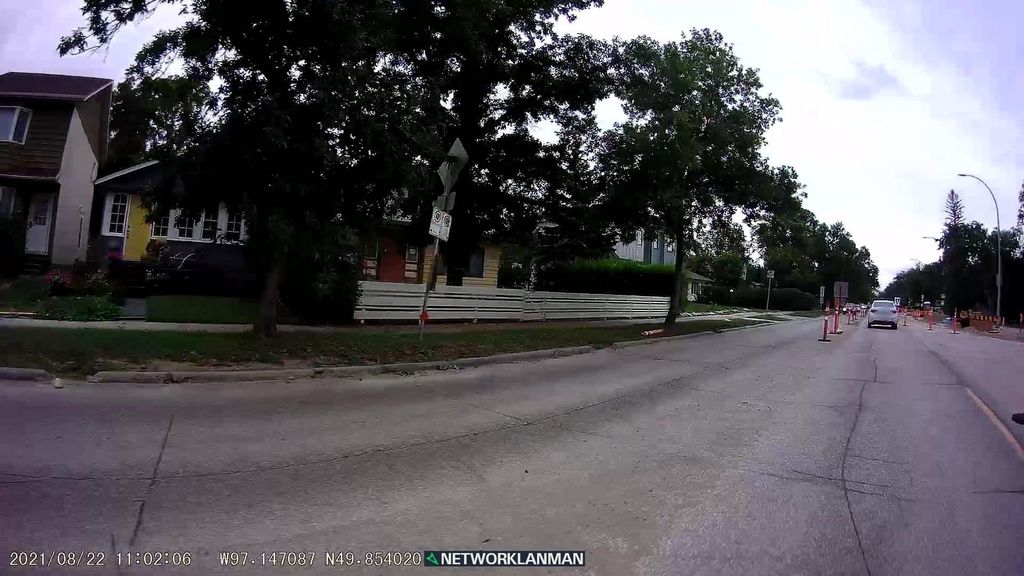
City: winnipeg